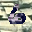
Label: 6